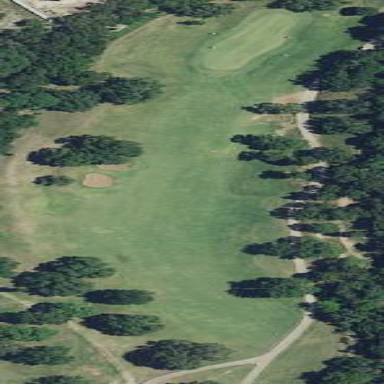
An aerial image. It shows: Rough area in golf course.